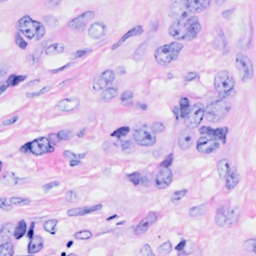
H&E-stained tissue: Breast